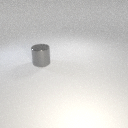
large gray metal cylinder